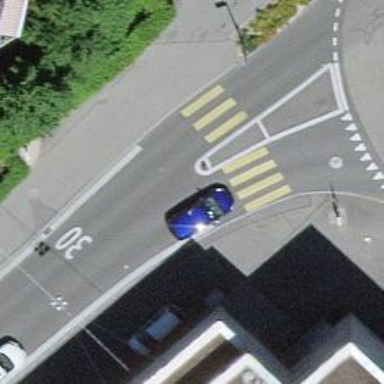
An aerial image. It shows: Uncontrolled crossing with central island on the road.